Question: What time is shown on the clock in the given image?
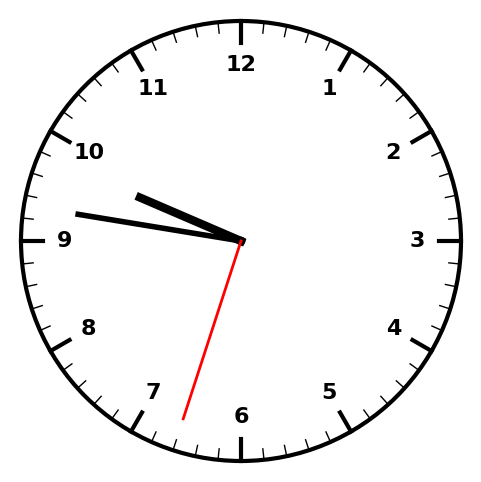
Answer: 09:46:33